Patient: sex F, age 57
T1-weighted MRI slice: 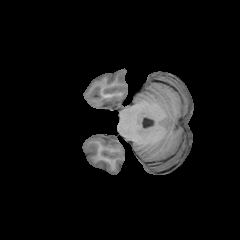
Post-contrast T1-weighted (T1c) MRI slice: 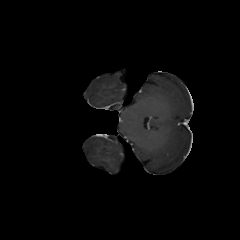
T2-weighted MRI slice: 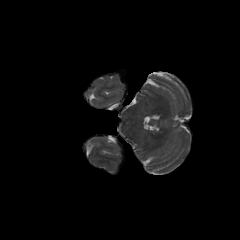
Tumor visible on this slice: no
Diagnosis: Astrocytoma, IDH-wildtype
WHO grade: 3